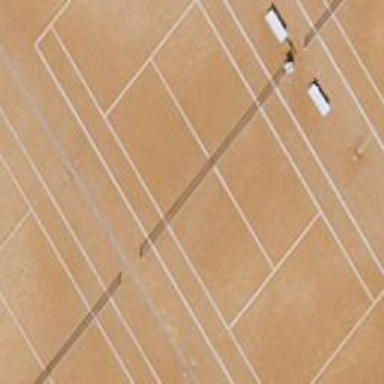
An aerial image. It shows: Tennis court on pitch.